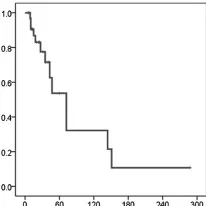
Overall survival (OS). The five-year and 10-year DFS rates were 53.7 and 32.2%, respectively. The five-year OS rate was 83.2% and the 10-year rate was 32.2%, the same as the DFS rate.
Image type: chart (chart)